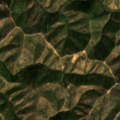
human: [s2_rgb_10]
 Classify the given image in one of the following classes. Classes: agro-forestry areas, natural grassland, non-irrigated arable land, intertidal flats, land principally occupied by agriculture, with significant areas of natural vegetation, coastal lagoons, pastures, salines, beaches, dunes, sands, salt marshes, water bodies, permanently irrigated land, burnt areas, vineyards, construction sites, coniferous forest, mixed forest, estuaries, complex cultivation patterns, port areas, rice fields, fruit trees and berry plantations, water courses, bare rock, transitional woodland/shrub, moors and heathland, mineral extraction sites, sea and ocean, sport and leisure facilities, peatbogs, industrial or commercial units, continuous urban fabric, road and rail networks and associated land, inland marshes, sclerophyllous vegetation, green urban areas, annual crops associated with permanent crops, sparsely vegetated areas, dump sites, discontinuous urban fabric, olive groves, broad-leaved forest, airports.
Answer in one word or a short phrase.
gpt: land principally occupied by agriculture, with significant areas of natural vegetation, sclerophyllous vegetation, transitional woodland/shrub